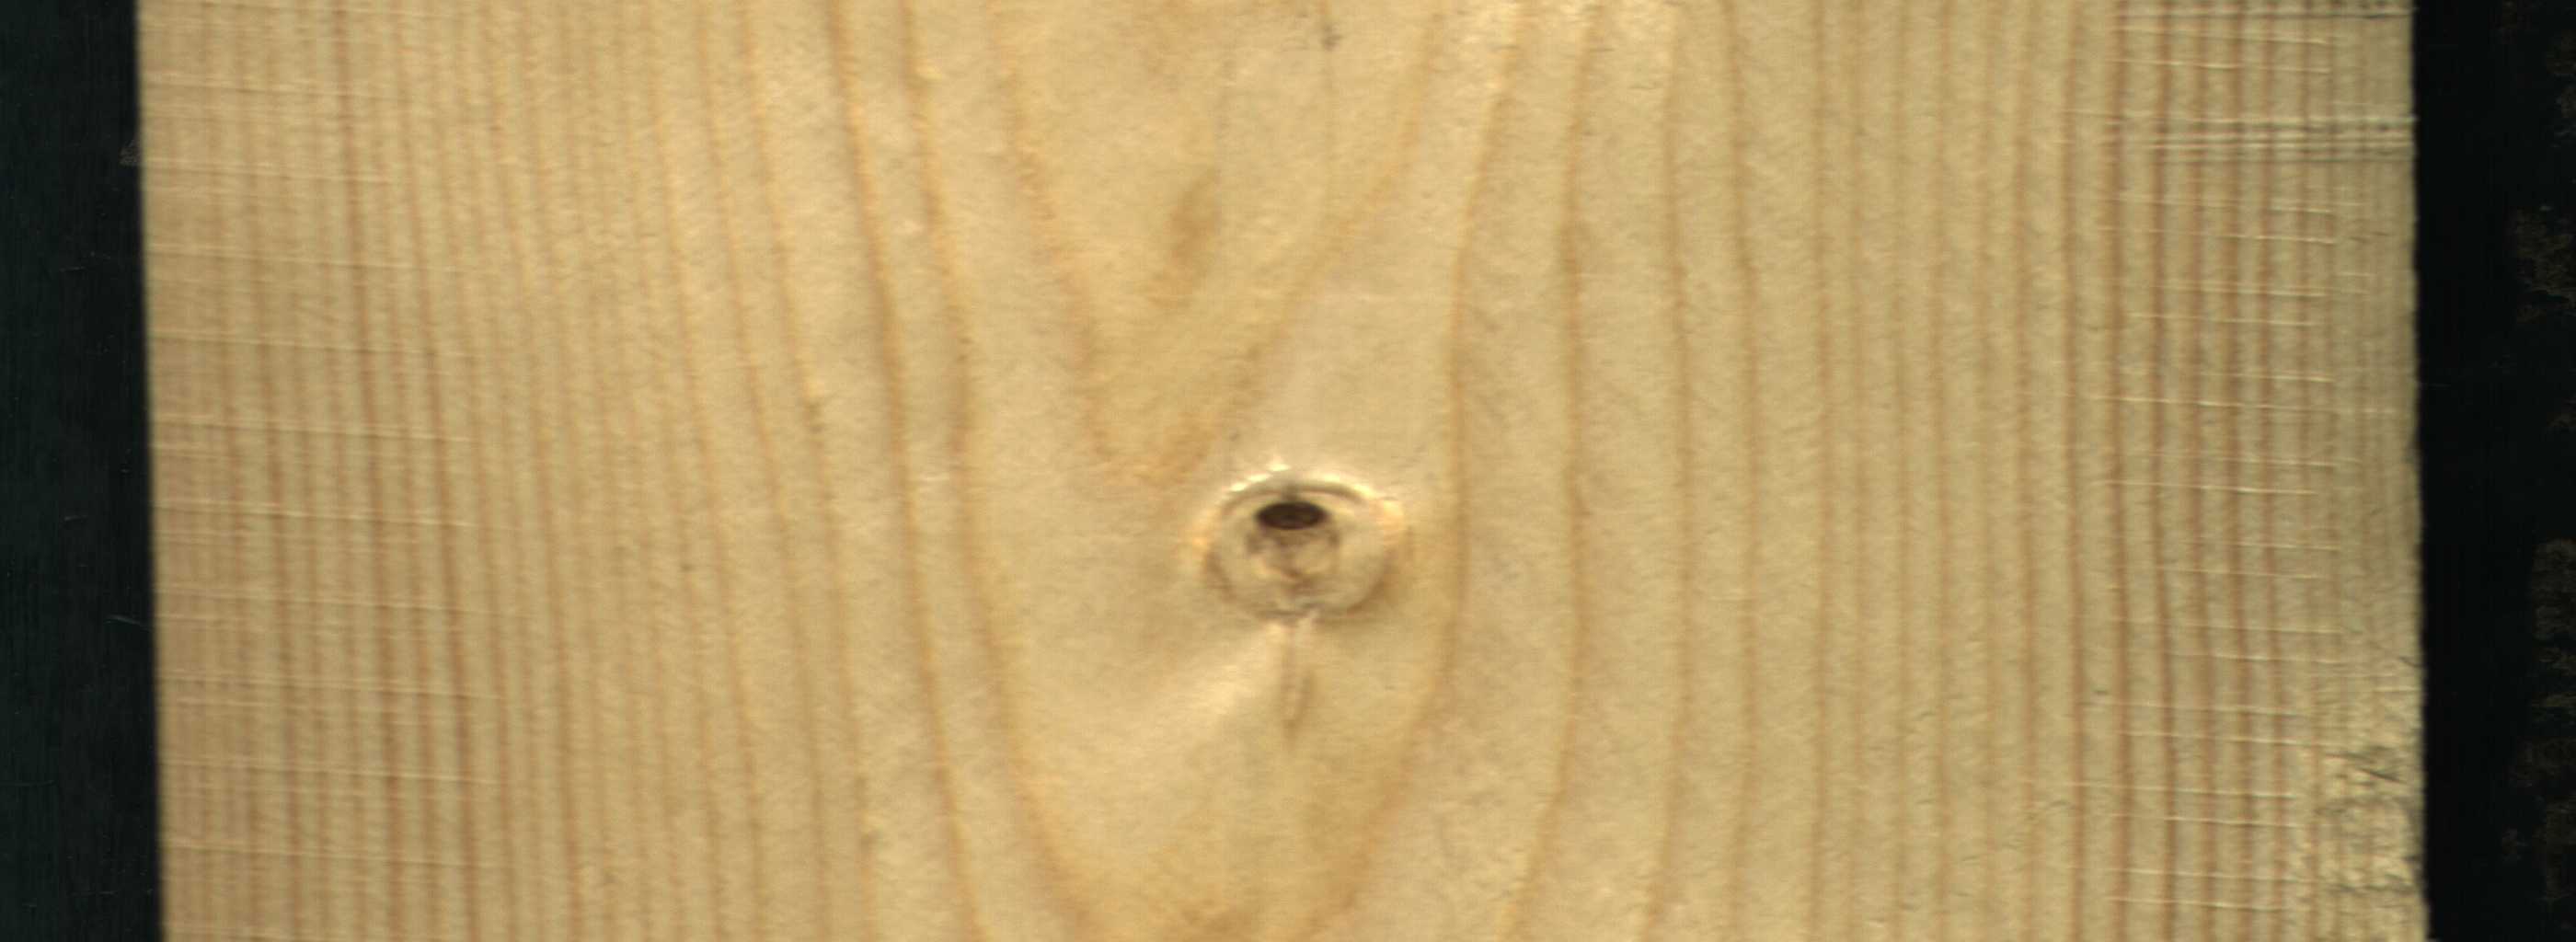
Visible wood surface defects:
Dead_Knot